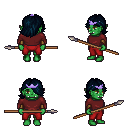
a pixel art fantasy rpg character, female body template, orc, green skin, maroon long-sleeve shirt, red pants, raven swoop hairstyle, purple tiara, cloth bracers, spear, four views (front, back, left, right), 2x2 character sprite sheet, small pixel art, hard edges, no anti-aliasing